Question: I am working on a NLP task that requires using a corpus of the language called Yoruba. Yoruba is a language that has diacritics in its alphabets. If I read any text/corpus into the python environment, some of the upper diacritics gets displaced/shifted especially for alphabets e and o:

for characters e with diacritics at the top they get displaced. to have:e e also for o the same thing occurs.( o o )
'''
def readCorpus(directory="news_sites.txt"):
with open(directory, 'r',encoding="utf8", errors='replace') as doc:
data = doc.readlines()
return data
'''
The expected result is having the diacritics rightly placed at the top
(I am surprised stackoverflow was able to fix the diacritics).
Later the diacritics that have been displaced are seen as a punctuation and therefore removed (by my NLP processing function) thus affecting the whole task.
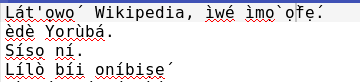
Answer: I removed numbers using reg ex 'cos some the strings contain numbers but used the maketrans method from the string library to remove the punctuation marks.
'''
import string
out = re.sub(r'[0-9\.]+', '', ins)
punct = str.maketrans({k: None for k in string.punctuation})
new_s = out.translate(punct)
'''